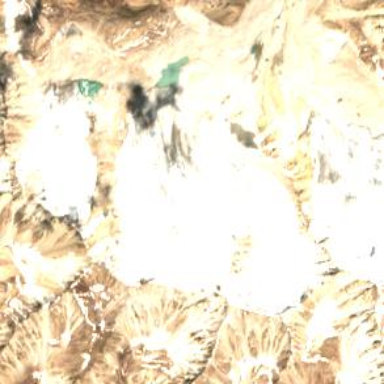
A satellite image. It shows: Majestic glacier in the distance.